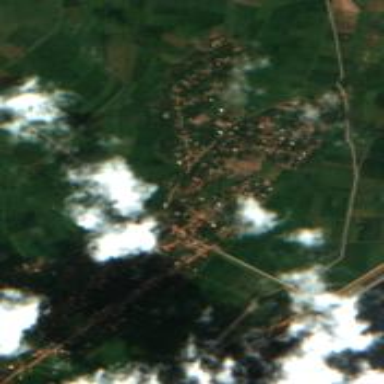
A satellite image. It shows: Village.